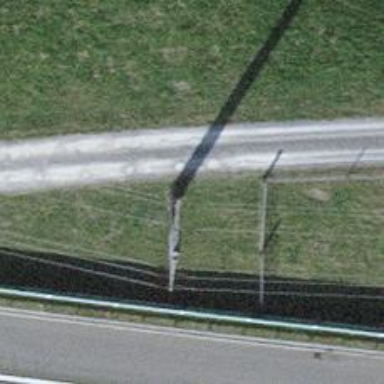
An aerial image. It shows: Concrete power pole.